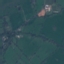
Land use / land cover class: Pasture